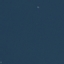
Land use / land cover: SeaLake